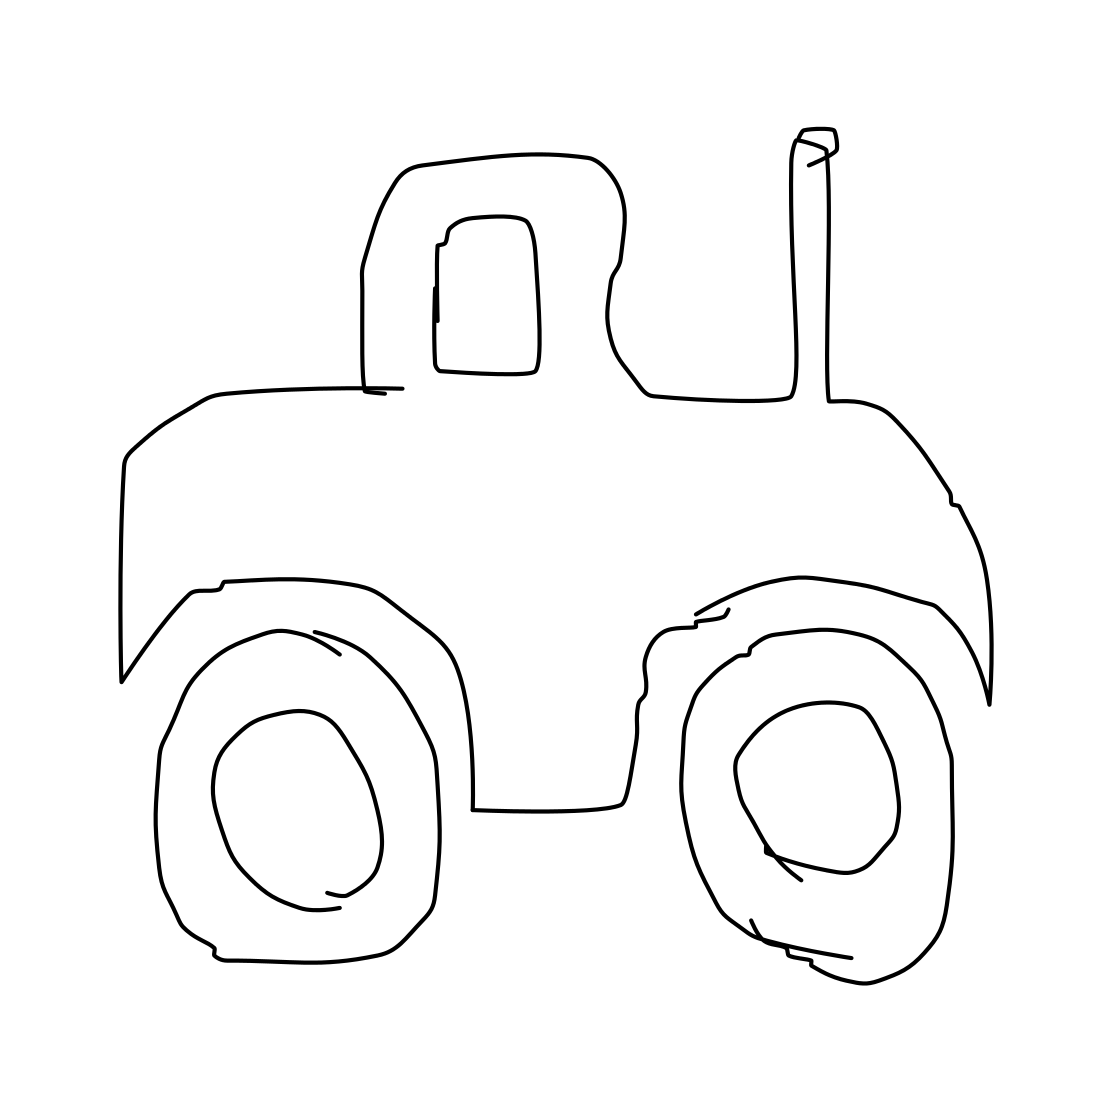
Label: tractor